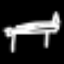
Label: bed